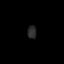
Tissue: skin
Cell type: Epithelial cells
Senescence score: 0.2236
Nuclear area (px): 118
Mean DAPI intensity: 40.551